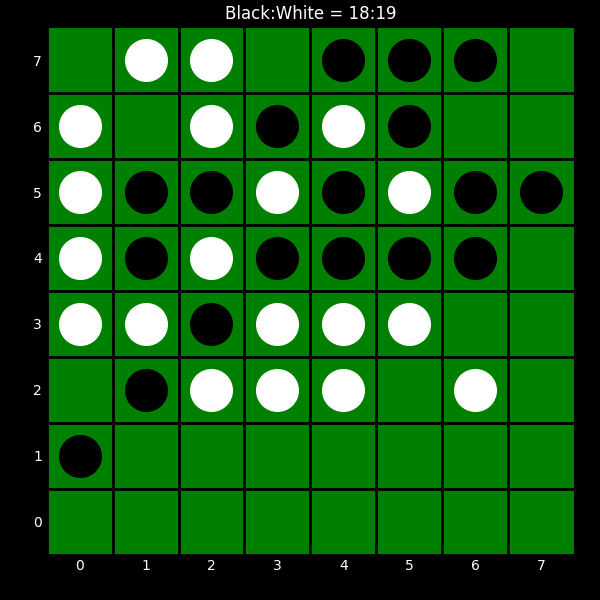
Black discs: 18
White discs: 19